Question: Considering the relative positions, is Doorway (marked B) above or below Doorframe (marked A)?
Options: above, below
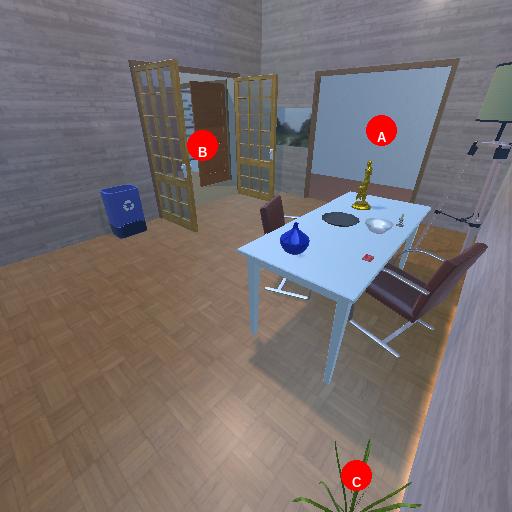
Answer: above